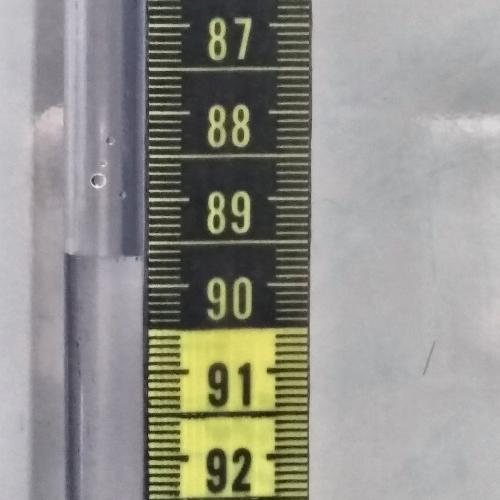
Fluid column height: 89.6 cm